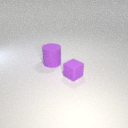
small purple rubber cube in front of large purple rubber cylinder